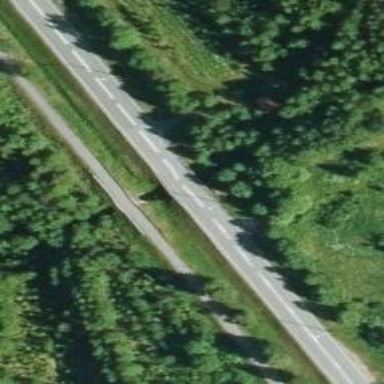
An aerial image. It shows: Trunk highway bridge with asphalt surface.